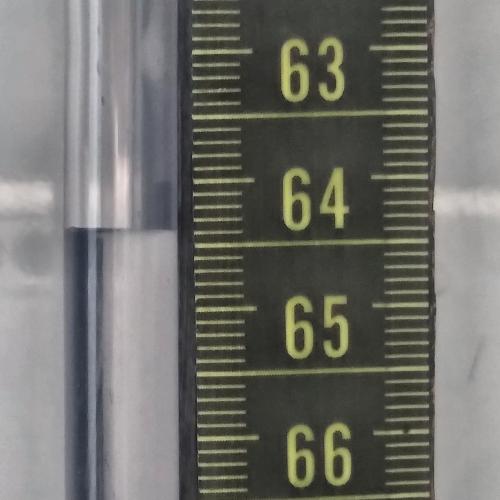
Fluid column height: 64.4 cm